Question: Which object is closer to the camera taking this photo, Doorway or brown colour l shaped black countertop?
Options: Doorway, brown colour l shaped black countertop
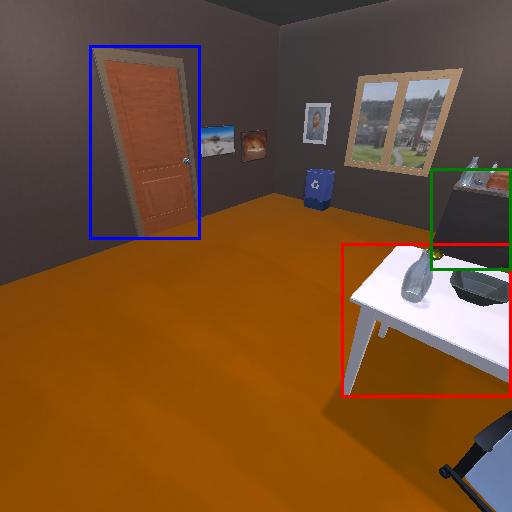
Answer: Doorway